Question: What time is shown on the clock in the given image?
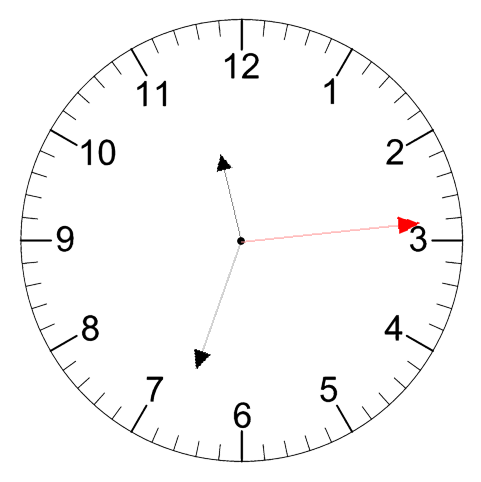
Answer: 11:33:14